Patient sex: M
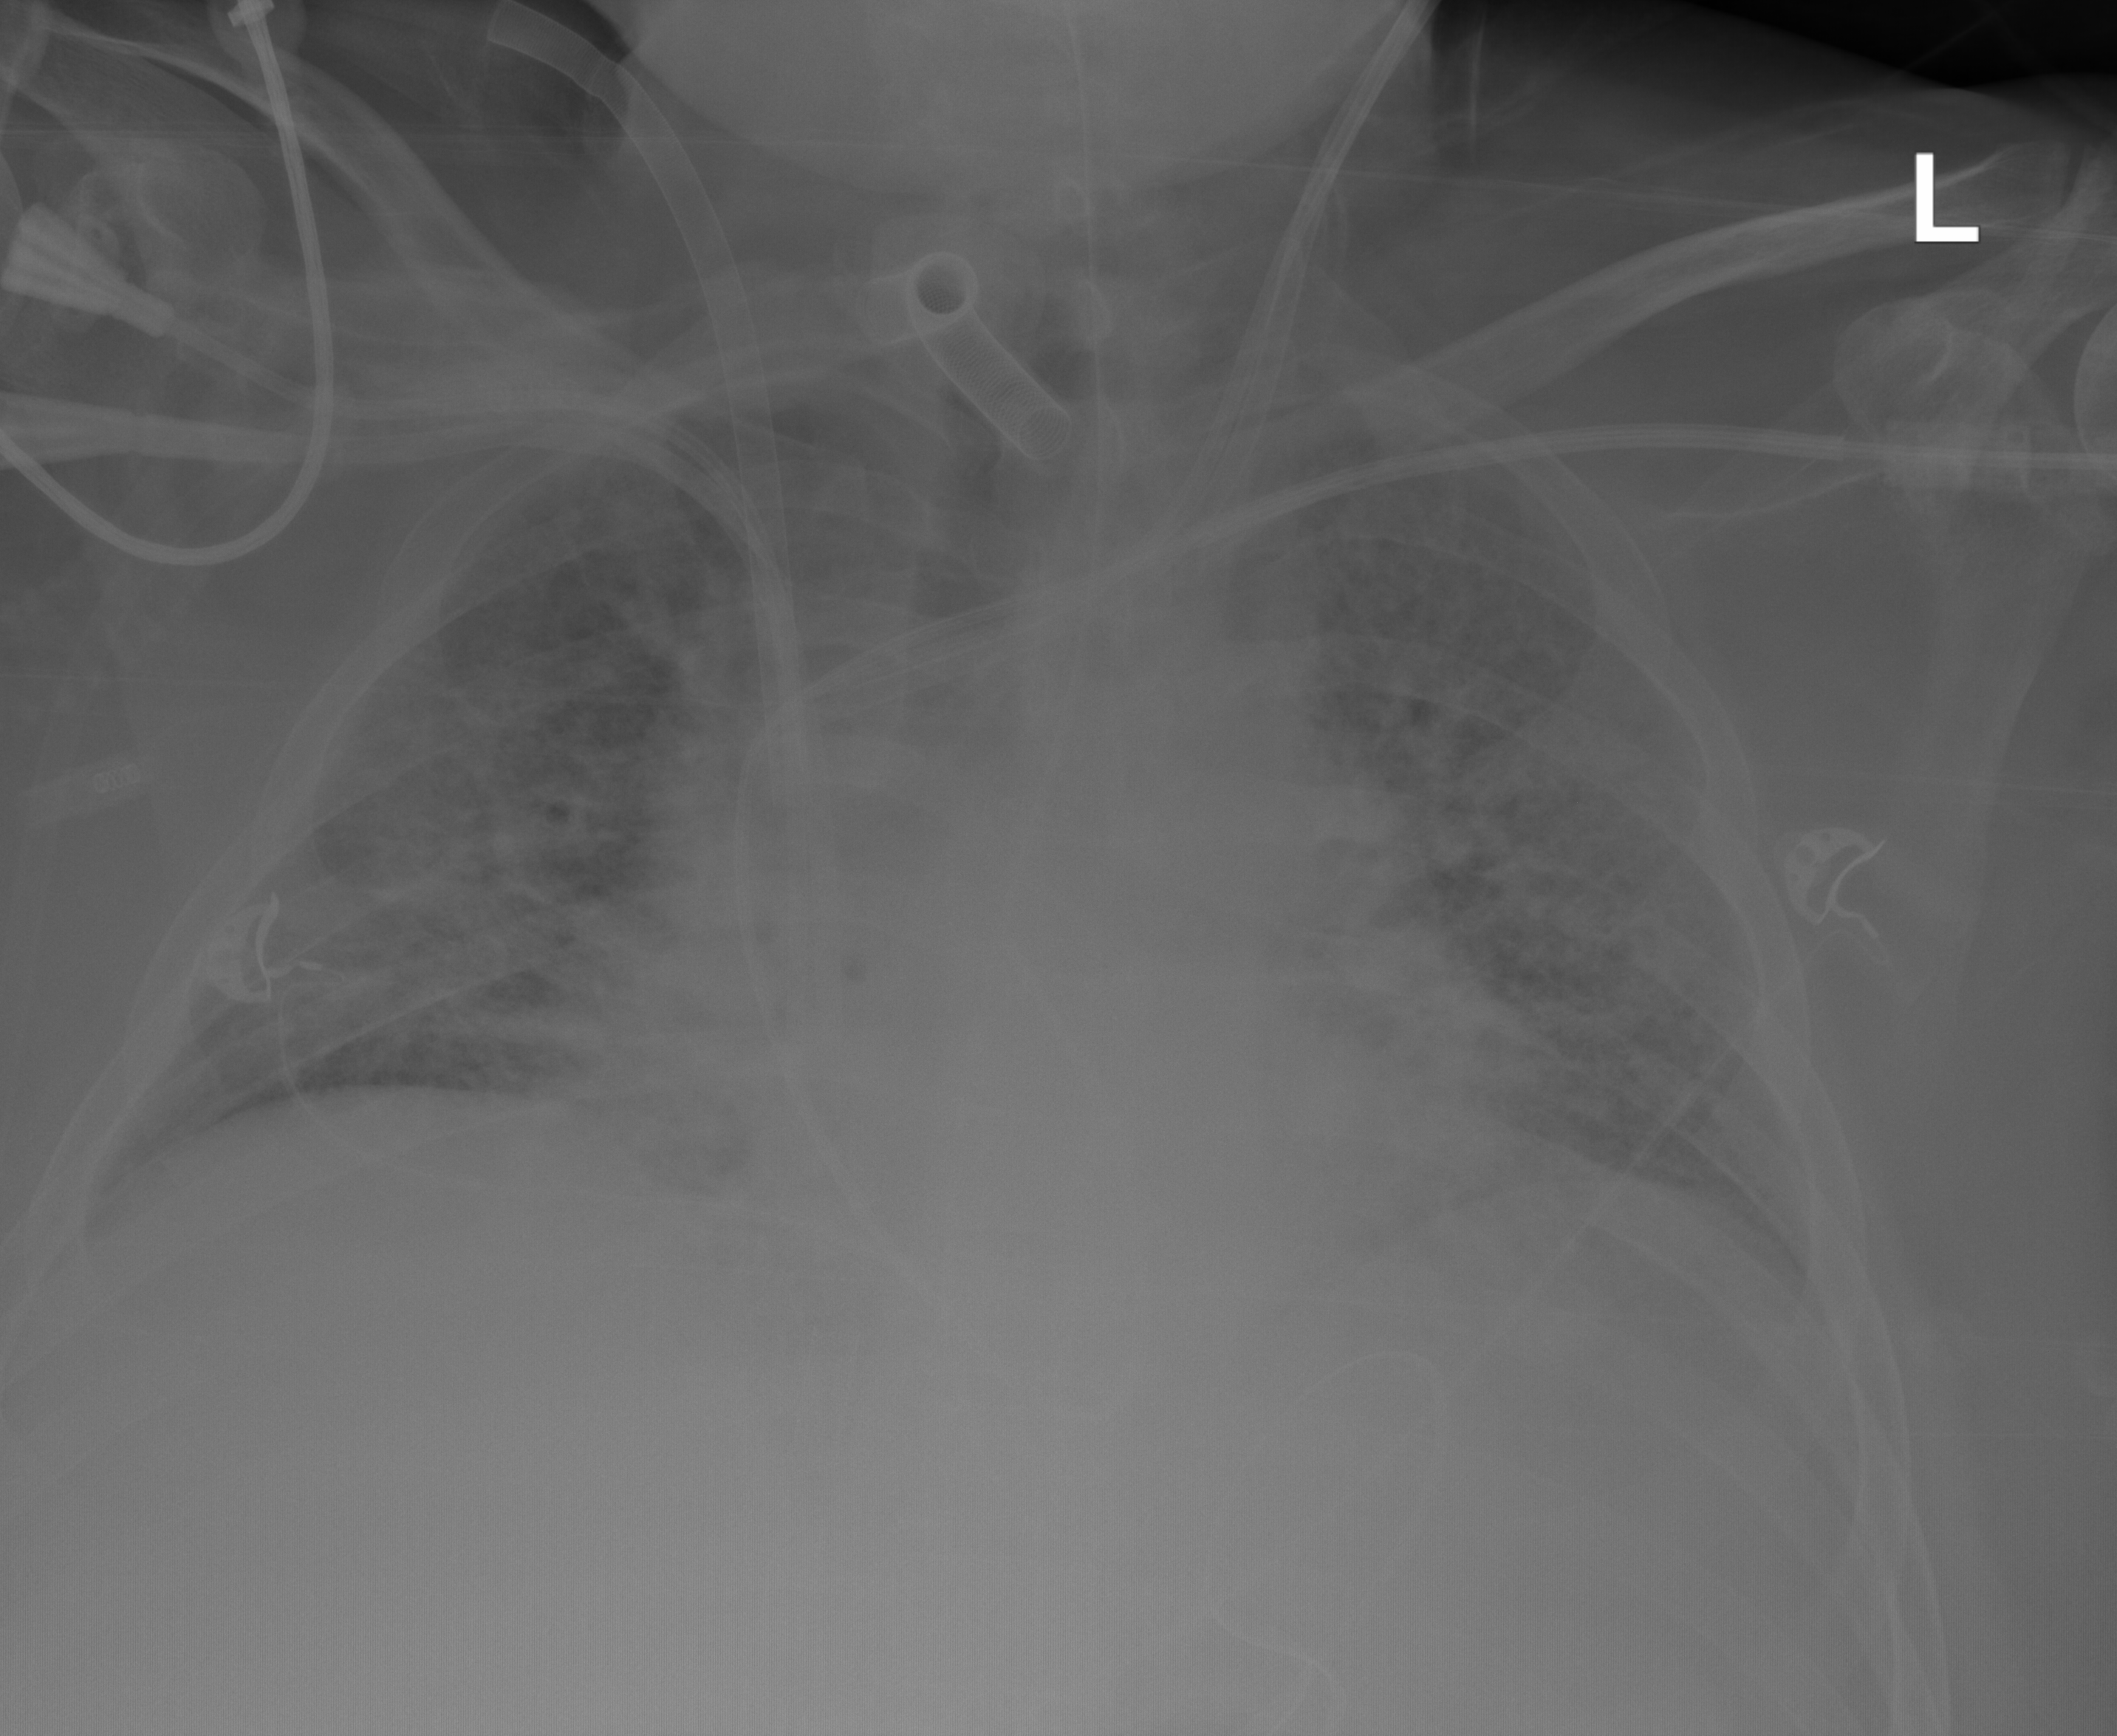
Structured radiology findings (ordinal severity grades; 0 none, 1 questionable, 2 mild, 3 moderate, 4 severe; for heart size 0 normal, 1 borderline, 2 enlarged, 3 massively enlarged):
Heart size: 2
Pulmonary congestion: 4
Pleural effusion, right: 0
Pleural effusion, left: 0
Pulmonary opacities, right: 4
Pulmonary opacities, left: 4
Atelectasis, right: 3
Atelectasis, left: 3